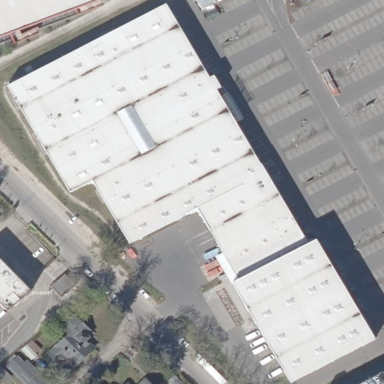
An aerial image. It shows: Retail building that houses furniture shop.